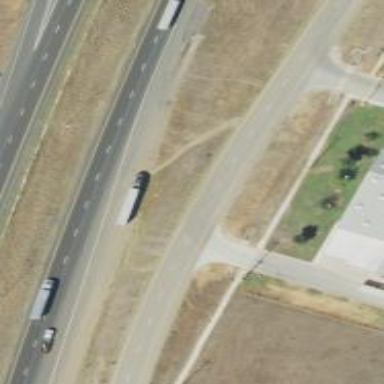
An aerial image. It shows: Tertiary road with frontage road along it.